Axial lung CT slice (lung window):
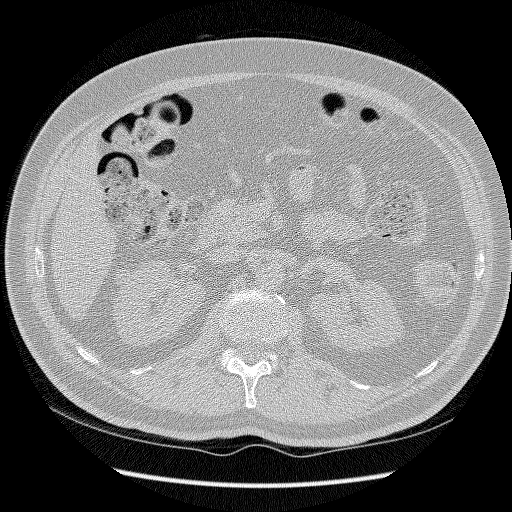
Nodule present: no